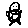
Label: square